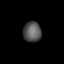
Tissue: prostate
Cell type: Fibroblasts
Senescence score: 0.7779
Nuclear area (px): 359
Mean DAPI intensity: 85.493